Question: The first time I load up my cordova app, the breakpoint at line 130 (please refer to attached image) gets hit. It calls the deviceready delegate function and everything is fine.

I navigate to another page and then when I do a window.history.back() (back to original page), the deviceready event is fired in a different way (see breakpoint on 135). There is no DeviceInfo which makes the Cordova "not available". Note the following excerpt from cordova.js:
'''
Cordova.available = DeviceInfo.uuid != undefined;
'''
Which also means, even though I'm waiting for the deviceready event to call Cordova.exec, it will always fail. Here is another excerpt from cordova.js which illustrates why.
'''
Cordova.exec = function() {
if (!Cordova.available) {
alert("ERROR: Attempting to call Cordova.exec()"
+" before 'deviceready'. Ignoring.");
return;
}
'''
So my question is; why are there 2 ways cordova will call the deviceready and why does it use the 'dud' way when I arrive at the page by going back on my browser?
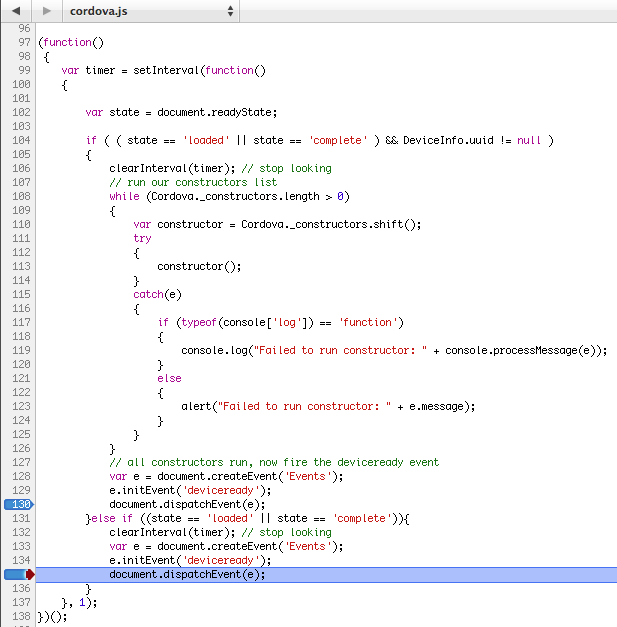
Answer: This looks to be version 1.5 or earlier. The loading and firing of deviceReady has significantly changed in more recent versions.